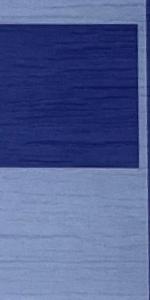
Label: Empty